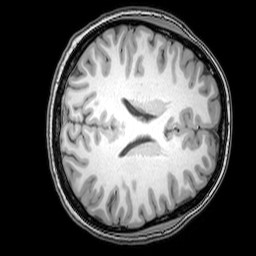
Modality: T1w
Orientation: axial
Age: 22
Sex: female
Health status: healthy
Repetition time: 0.081 s
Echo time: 0.037 s